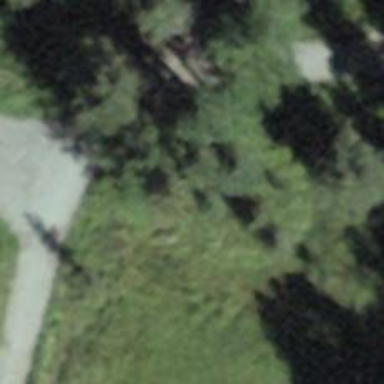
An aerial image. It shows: Brown bench.